Chest X-ray. View position: PA
Patient age: 53
Patient sex: F
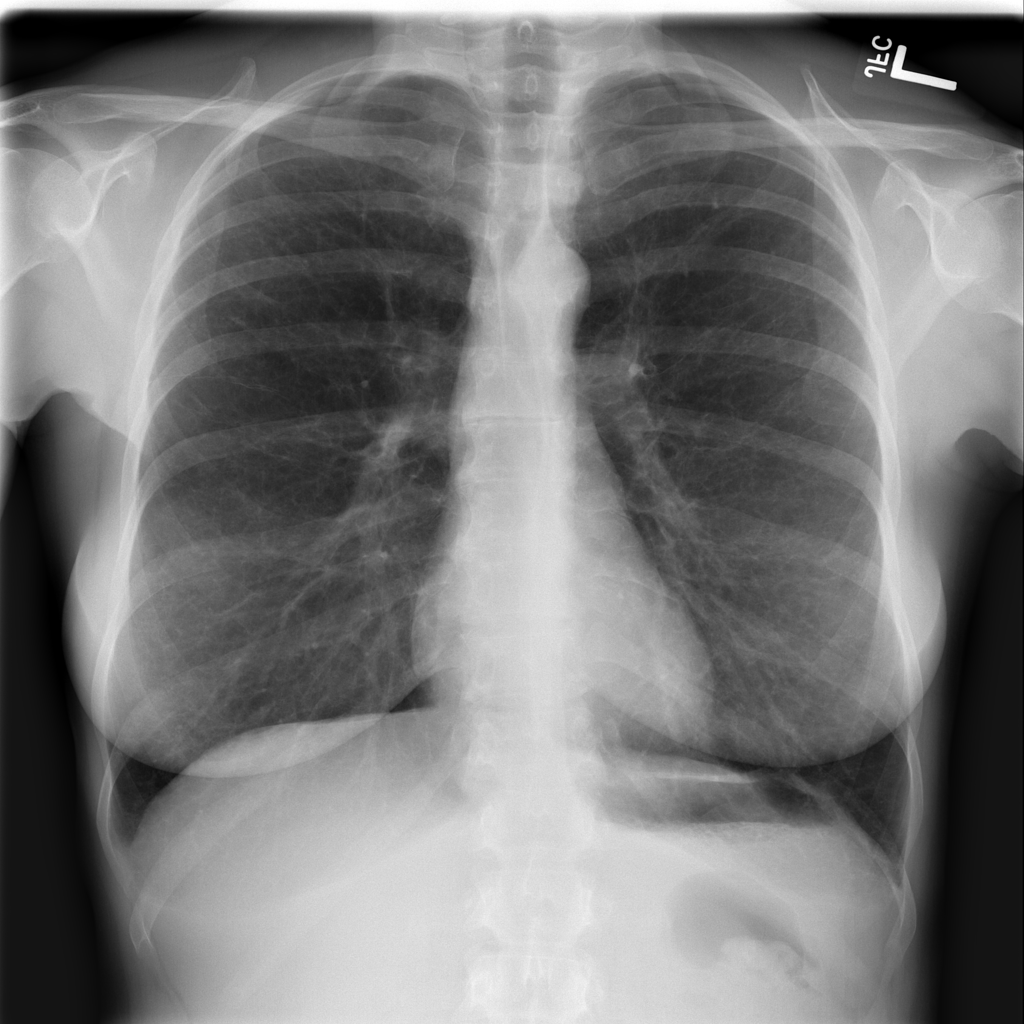
Finding: Pneumothorax